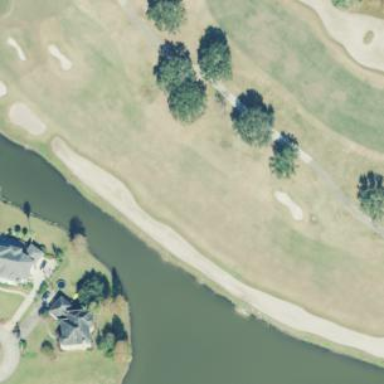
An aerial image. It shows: Golf hole.